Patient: sex F, age 77
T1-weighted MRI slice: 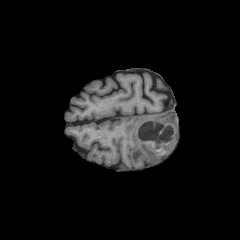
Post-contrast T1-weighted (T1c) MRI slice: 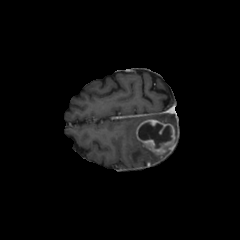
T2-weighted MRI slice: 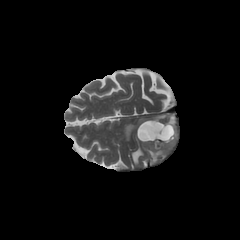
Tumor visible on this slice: yes
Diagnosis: Glioblastoma, IDH-wildtype
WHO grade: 4